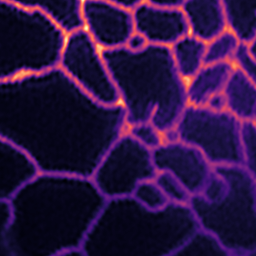
Label: Super-resolution ER image